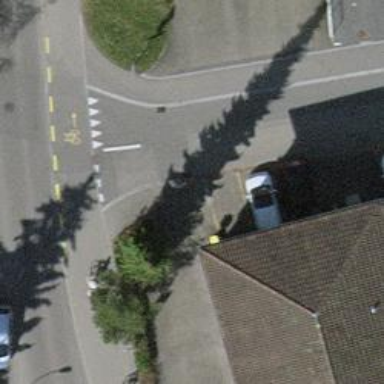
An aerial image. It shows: Post box is visible.